Field crop: maize
Growth stage: 1
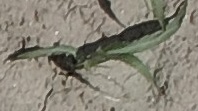
Species: sorghum